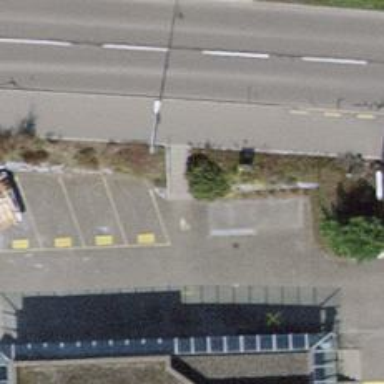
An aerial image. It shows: Recycling container in the area designated for recycling.